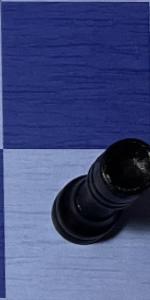
Label: Rook_Black